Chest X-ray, AP view. Patient: 43 years old, sex F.
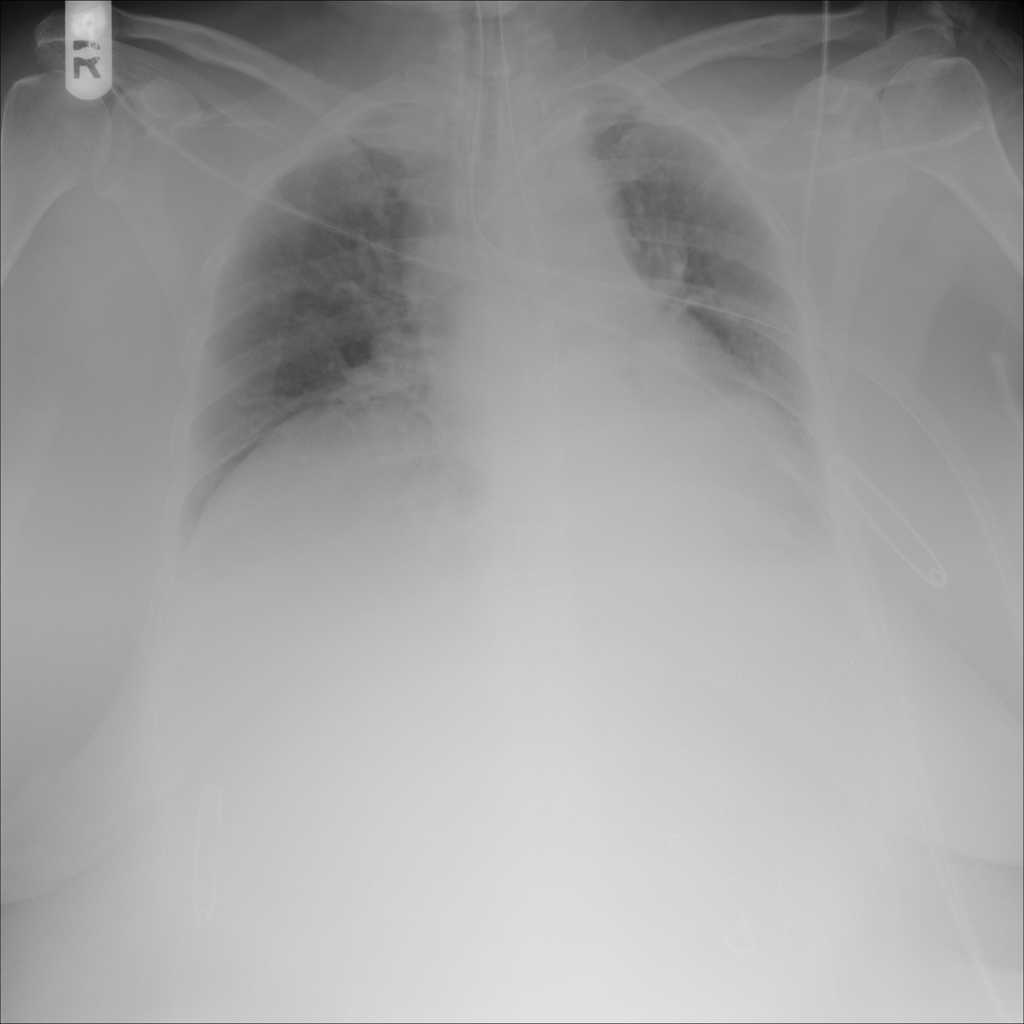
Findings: No Finding